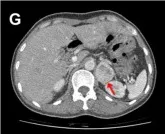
Patient 3.
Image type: radiology (ct)